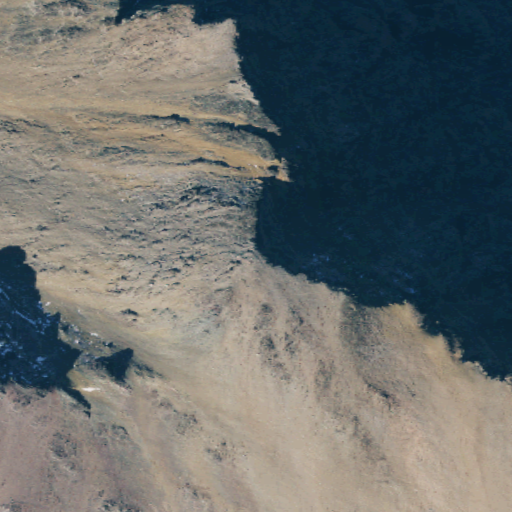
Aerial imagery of mountain in Washington named Gardner Mountain containing only barren land